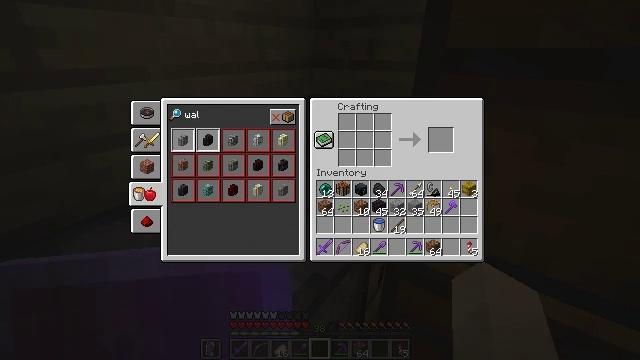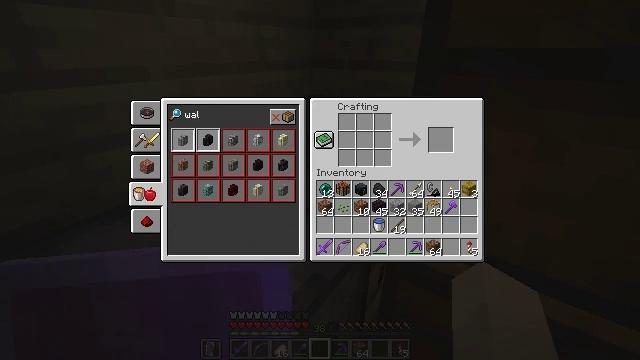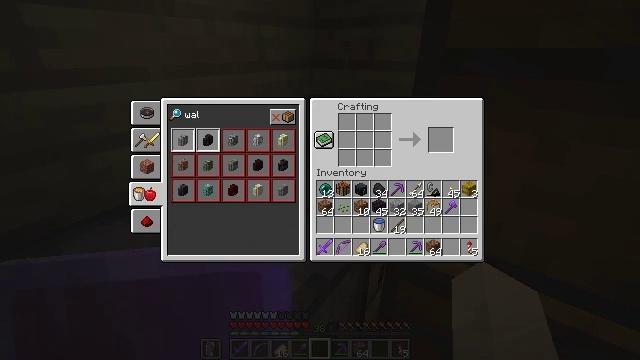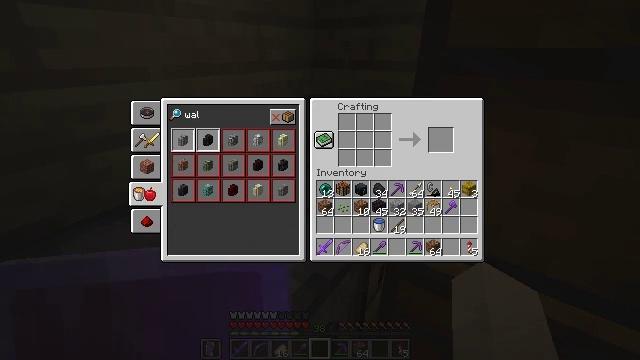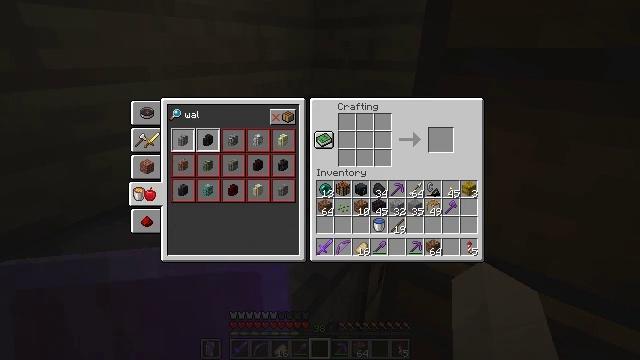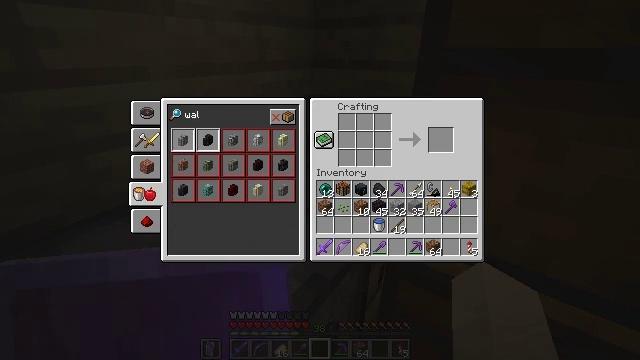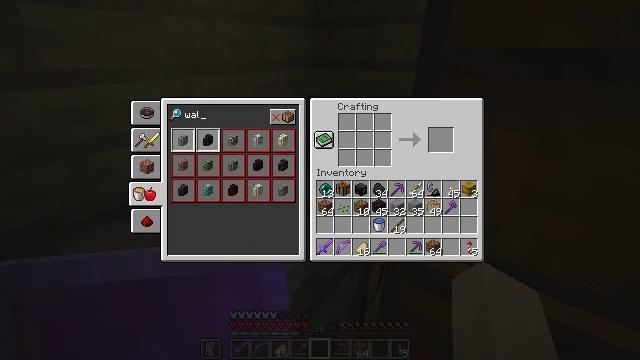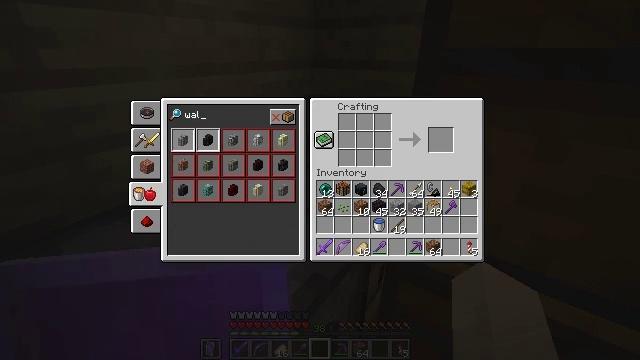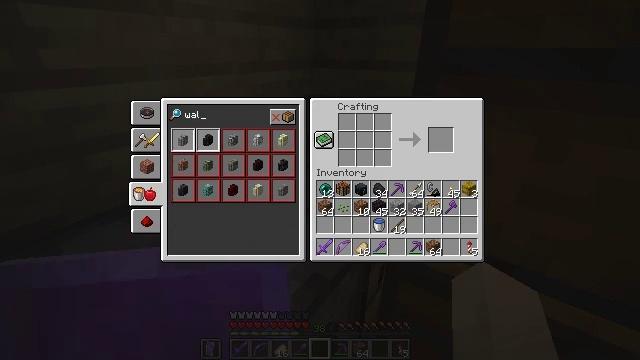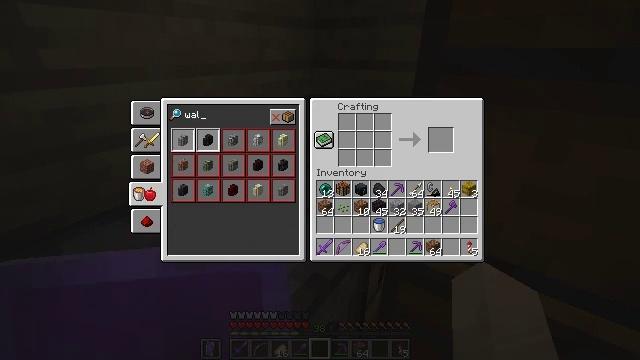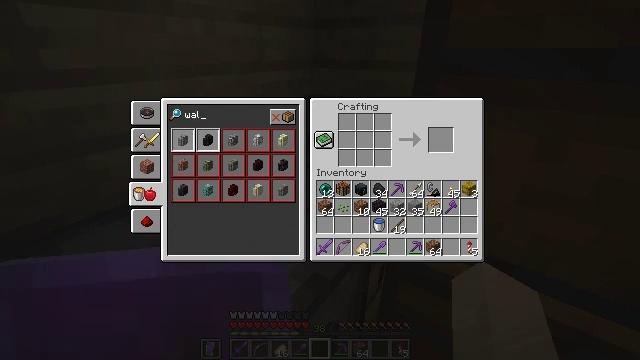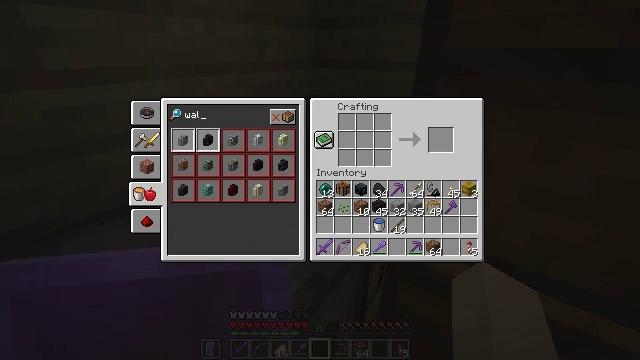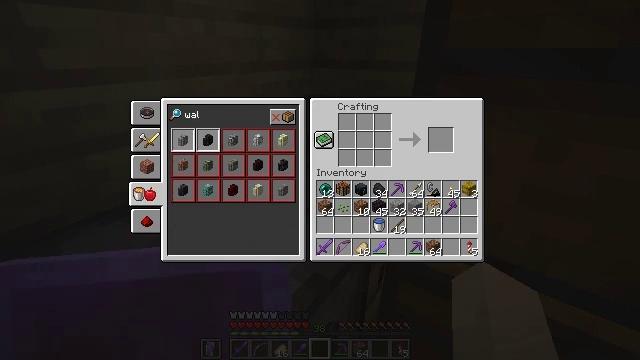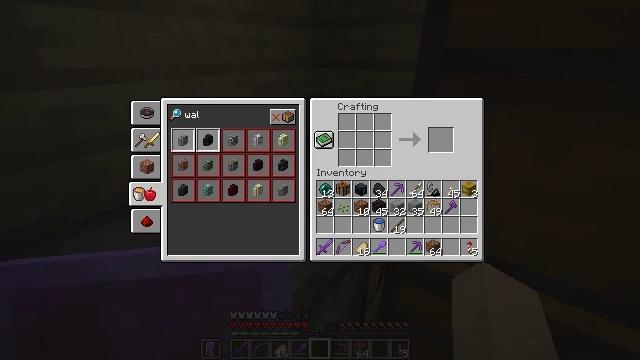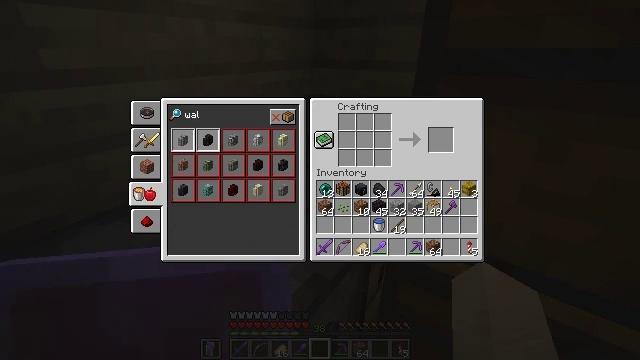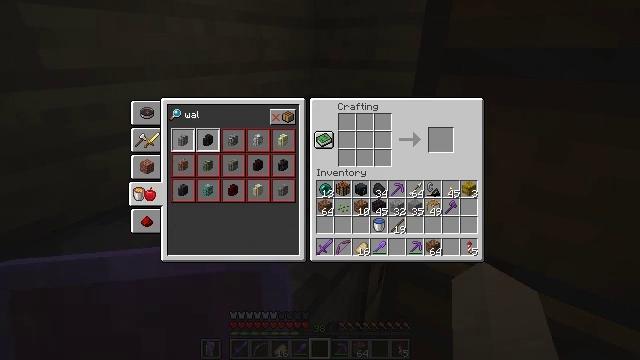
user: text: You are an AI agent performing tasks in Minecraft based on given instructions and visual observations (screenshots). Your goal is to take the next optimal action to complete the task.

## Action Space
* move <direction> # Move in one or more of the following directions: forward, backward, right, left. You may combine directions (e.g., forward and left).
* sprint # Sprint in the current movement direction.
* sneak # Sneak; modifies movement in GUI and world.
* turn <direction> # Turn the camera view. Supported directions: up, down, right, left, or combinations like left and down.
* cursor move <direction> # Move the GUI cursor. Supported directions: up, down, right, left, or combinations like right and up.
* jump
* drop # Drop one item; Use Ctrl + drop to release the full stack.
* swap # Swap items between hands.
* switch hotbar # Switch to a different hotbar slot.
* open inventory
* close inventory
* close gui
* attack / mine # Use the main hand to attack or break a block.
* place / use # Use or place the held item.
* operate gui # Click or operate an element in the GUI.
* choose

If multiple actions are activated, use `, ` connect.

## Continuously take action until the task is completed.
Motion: motion action
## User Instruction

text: craft item andesite wall
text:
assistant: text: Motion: no_op
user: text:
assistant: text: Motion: no_op
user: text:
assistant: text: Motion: no_op
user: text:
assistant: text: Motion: no_op
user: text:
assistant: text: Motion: no_op
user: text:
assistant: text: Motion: no_op
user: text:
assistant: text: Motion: no_op
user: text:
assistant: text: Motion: no_op
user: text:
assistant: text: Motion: no_op
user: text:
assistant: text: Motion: no_op
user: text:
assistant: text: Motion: no_op
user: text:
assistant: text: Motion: no_op
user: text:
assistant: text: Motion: no_op
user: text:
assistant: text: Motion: no_op
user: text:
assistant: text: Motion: no_op
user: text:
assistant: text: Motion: no_op
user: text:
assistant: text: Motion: no_op
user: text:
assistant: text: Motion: no_op
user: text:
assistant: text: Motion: no_op
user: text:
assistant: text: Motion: no_op
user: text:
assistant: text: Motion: no_op
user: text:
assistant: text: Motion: no_op
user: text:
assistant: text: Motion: no_op
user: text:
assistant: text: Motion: no_op
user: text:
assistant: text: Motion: no_op
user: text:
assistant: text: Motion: no_op
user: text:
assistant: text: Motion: no_op
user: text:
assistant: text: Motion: no_op
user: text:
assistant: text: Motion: no_op
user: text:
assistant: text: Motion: no_op